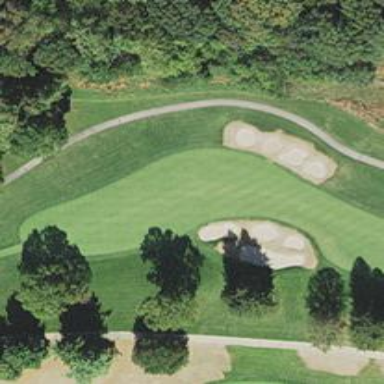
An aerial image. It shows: View of golf hole.